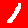
Digit: 1